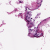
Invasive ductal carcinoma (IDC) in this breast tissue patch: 0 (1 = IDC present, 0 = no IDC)